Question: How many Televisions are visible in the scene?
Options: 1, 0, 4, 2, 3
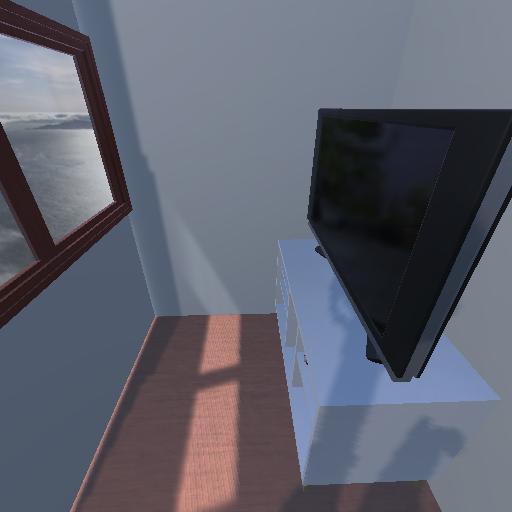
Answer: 1